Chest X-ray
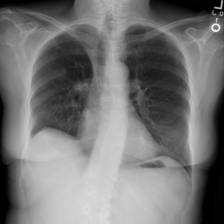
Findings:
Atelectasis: negative
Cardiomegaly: negative
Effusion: negative
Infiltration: positive
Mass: negative
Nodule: negative
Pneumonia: negative
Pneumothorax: negative
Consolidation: negative
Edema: negative
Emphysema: negative
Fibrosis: negative
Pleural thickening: negative
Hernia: negative